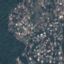
Land use / land cover: Residential